Question: I have this problem with SQLite, I have the right query in SQL Server but SQLite is differente I want to know if a Char Column that contains dates can be converted to date and then know and then filter the dates where the month correspond to the current month.
Here's the table with a row of data

The column that need to know is the current month is FechaCapCalend
Thanks ^_^
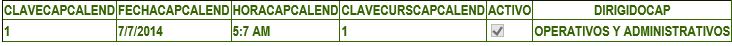
Answer: '''
SELECT strftime('%m', FECHACAPALEND)
'''
Returns numeric month where FECHACAPALEND is column of a string date. To compare to current:
'''
SELECT CASE WHEN strftime('%m', 'now') = strftime('%m', FECHACAPALEND) THEN 'Yup' ELSE 'Nope' END
'''